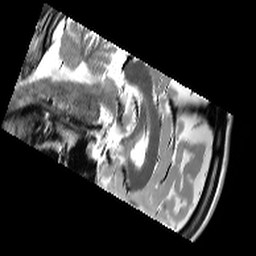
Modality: T2w
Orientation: sagittal
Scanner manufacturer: siemens
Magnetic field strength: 3 T
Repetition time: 10.64 s
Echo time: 0.05 s